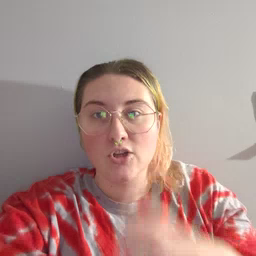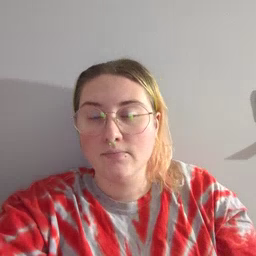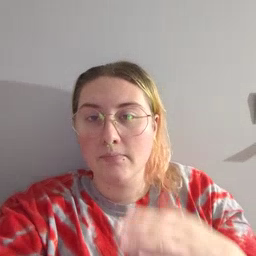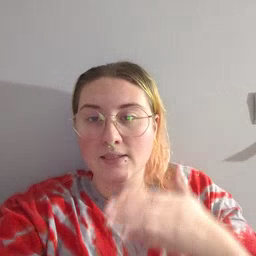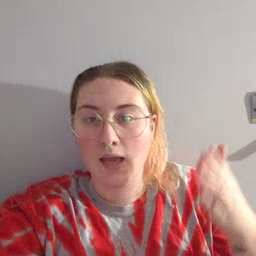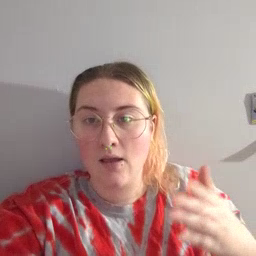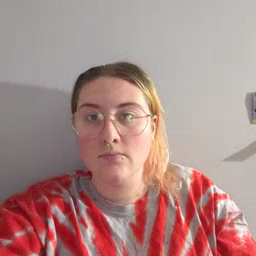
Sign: beside